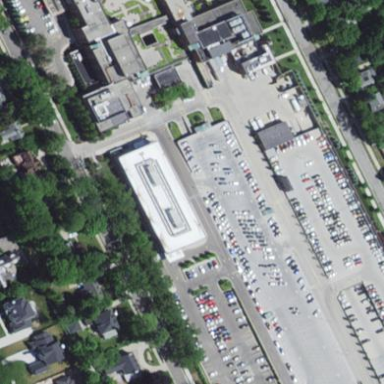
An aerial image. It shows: Healthcare facility identified as hospital.